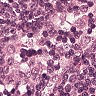
Metastatic tissue present: no